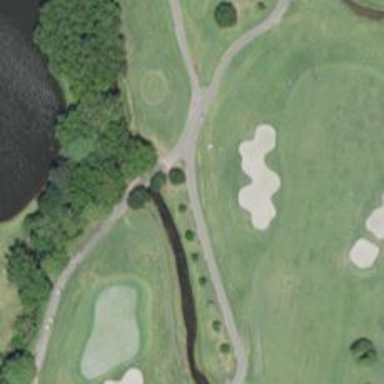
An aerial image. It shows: Path for both roads and golfers.